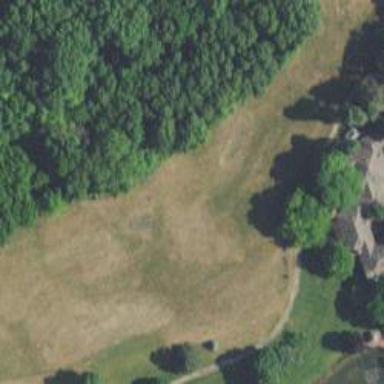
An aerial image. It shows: Grassy area designated as golf fairway.